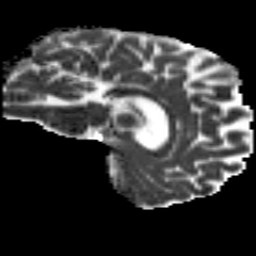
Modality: MD
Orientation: sagittal
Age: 27
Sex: male
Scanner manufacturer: siemens
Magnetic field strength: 3 T
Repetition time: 8.8 s
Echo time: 0.085 s